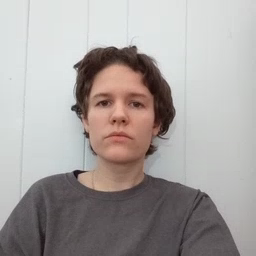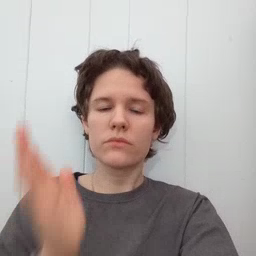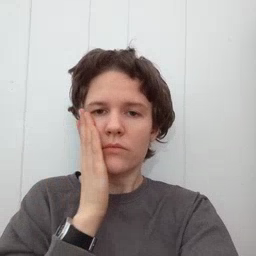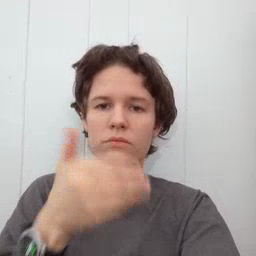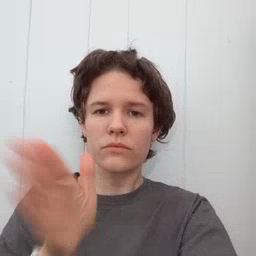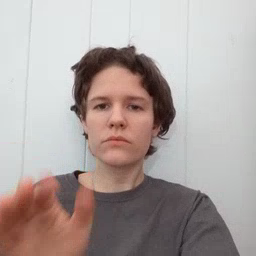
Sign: bedroom